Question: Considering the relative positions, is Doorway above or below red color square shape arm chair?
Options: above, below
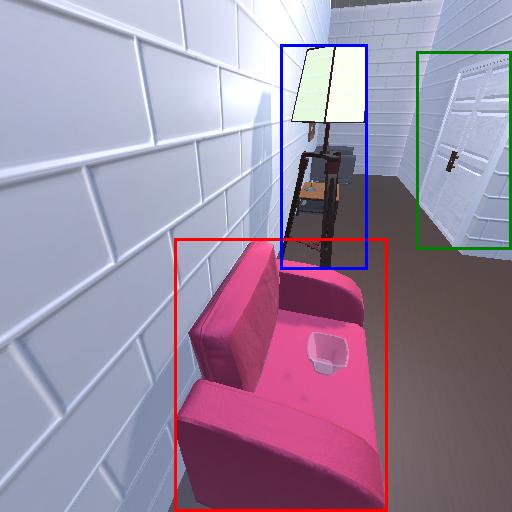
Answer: above